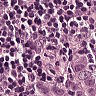
Metastatic tissue present: yes